Question: I use jQuery ui datepicker to insert the date but I do not know how to remove the list of recommendations, which razor generates

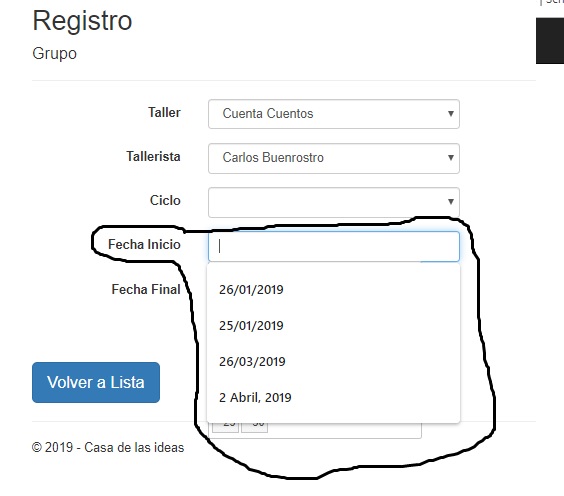
Answer: You should disable autocomplete functionality of your web browser like this:
'''
$('.datepicker').on('click', function(e) {
e.preventDefault();
$(this).attr("autocomplete", "off");
});
'''
That way it will disable it on all datepicker fields. If you don't want to use jQuery then you can disable it manually by setting autocomplete like this:
'''
<input type="text" name="someDate" value="" autocomplete="off" />
'''